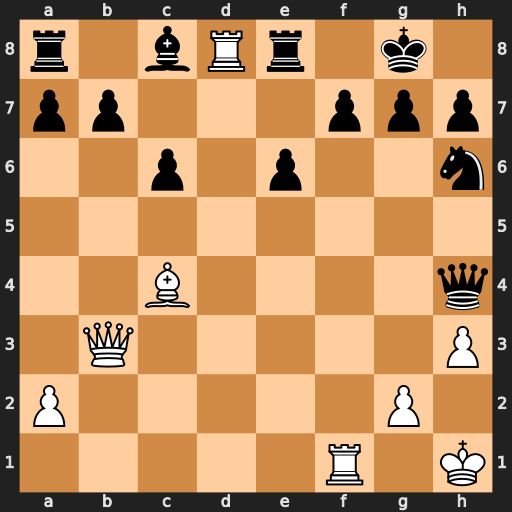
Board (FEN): r1bRr1k1/pp3ppp/2p1p2n/8/2B4q/1Q5P/P5P1/5R1K
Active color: w
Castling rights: -
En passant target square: -
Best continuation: Rxe8#